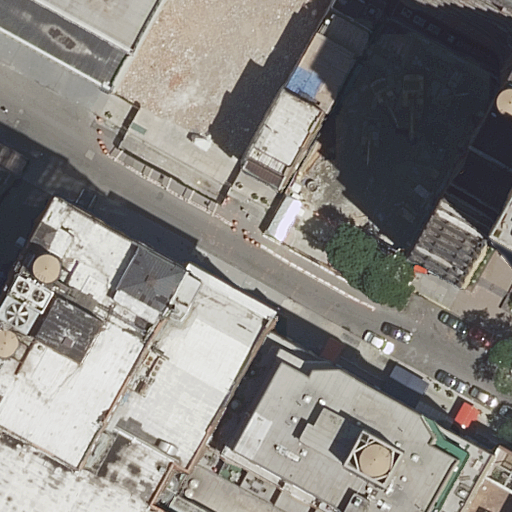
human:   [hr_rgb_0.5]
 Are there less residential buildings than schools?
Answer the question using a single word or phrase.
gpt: no

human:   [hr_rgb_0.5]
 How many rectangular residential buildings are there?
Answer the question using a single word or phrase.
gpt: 6

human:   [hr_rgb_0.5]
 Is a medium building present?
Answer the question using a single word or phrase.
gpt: yes

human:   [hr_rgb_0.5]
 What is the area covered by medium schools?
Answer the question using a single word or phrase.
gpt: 0m2

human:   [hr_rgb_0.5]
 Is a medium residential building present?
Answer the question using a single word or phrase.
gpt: yes

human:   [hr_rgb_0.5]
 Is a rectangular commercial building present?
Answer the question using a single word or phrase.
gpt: no

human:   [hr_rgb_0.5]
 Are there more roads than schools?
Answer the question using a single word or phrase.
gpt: no

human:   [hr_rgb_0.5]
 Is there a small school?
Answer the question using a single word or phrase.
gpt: no

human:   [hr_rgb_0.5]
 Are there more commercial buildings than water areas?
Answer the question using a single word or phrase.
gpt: no

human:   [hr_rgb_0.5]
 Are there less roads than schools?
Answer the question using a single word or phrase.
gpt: no

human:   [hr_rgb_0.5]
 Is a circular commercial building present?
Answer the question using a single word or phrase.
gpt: no

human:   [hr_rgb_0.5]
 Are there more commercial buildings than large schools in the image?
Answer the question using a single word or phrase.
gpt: no

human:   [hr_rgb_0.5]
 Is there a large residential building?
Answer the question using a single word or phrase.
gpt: yes

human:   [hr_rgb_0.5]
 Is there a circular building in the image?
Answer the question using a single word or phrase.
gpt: no

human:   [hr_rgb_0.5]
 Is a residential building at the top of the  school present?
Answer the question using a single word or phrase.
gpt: yes

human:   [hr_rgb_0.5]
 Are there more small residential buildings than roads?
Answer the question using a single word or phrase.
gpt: yes

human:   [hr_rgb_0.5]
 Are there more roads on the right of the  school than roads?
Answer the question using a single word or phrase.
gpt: no

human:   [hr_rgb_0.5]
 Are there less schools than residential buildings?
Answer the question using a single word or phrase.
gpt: yes

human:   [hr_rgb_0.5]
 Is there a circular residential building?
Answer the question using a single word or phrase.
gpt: no

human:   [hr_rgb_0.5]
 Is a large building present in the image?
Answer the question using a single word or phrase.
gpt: yes

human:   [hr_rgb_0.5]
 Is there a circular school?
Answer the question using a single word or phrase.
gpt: no

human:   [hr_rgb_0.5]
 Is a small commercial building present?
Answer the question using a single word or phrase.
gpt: no

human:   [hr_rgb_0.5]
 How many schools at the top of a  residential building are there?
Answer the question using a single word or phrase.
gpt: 0

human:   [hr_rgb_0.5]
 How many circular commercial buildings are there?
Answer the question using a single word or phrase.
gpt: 0

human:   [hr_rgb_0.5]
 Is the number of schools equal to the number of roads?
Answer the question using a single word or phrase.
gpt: yes

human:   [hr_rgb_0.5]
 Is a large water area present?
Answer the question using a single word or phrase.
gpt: no

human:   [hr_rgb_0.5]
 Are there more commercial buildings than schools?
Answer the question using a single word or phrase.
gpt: no

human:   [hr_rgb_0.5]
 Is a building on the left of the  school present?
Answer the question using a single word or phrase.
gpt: yes

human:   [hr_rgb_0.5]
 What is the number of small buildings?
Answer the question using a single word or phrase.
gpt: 3

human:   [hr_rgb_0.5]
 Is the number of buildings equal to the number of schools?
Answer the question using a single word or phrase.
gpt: no

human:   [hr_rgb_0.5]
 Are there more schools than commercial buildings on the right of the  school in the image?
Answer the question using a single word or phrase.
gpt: yes

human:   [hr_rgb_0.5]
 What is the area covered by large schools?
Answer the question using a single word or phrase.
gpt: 1348m2

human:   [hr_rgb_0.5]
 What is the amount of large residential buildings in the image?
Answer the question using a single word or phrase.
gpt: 5

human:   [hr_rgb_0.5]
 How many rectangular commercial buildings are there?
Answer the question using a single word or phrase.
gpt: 0

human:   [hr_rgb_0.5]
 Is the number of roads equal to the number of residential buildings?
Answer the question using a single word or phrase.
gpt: no

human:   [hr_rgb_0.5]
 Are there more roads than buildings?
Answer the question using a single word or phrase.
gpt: no